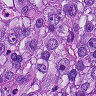
Metastatic tissue present: yes